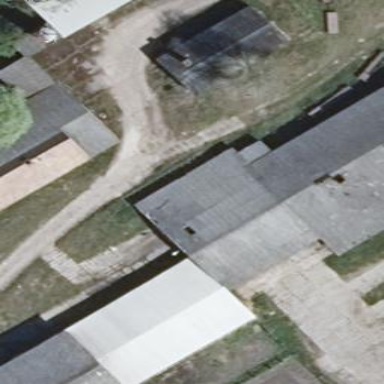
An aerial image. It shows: Building with gabled roof. The roof color is grey and oriented across the building.